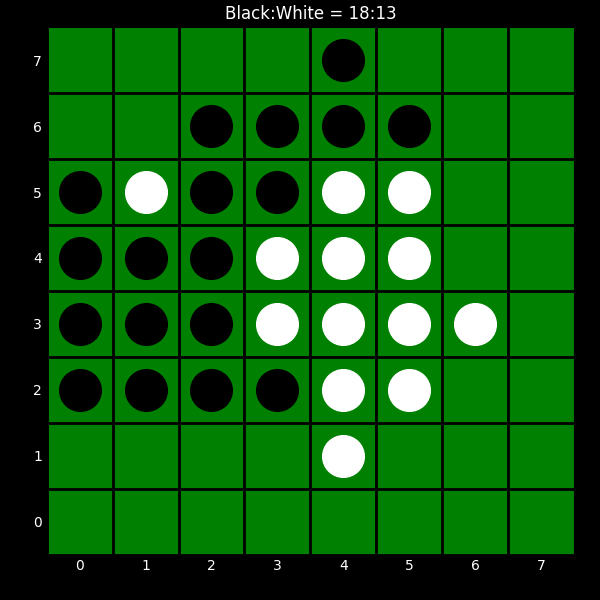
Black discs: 18
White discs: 13